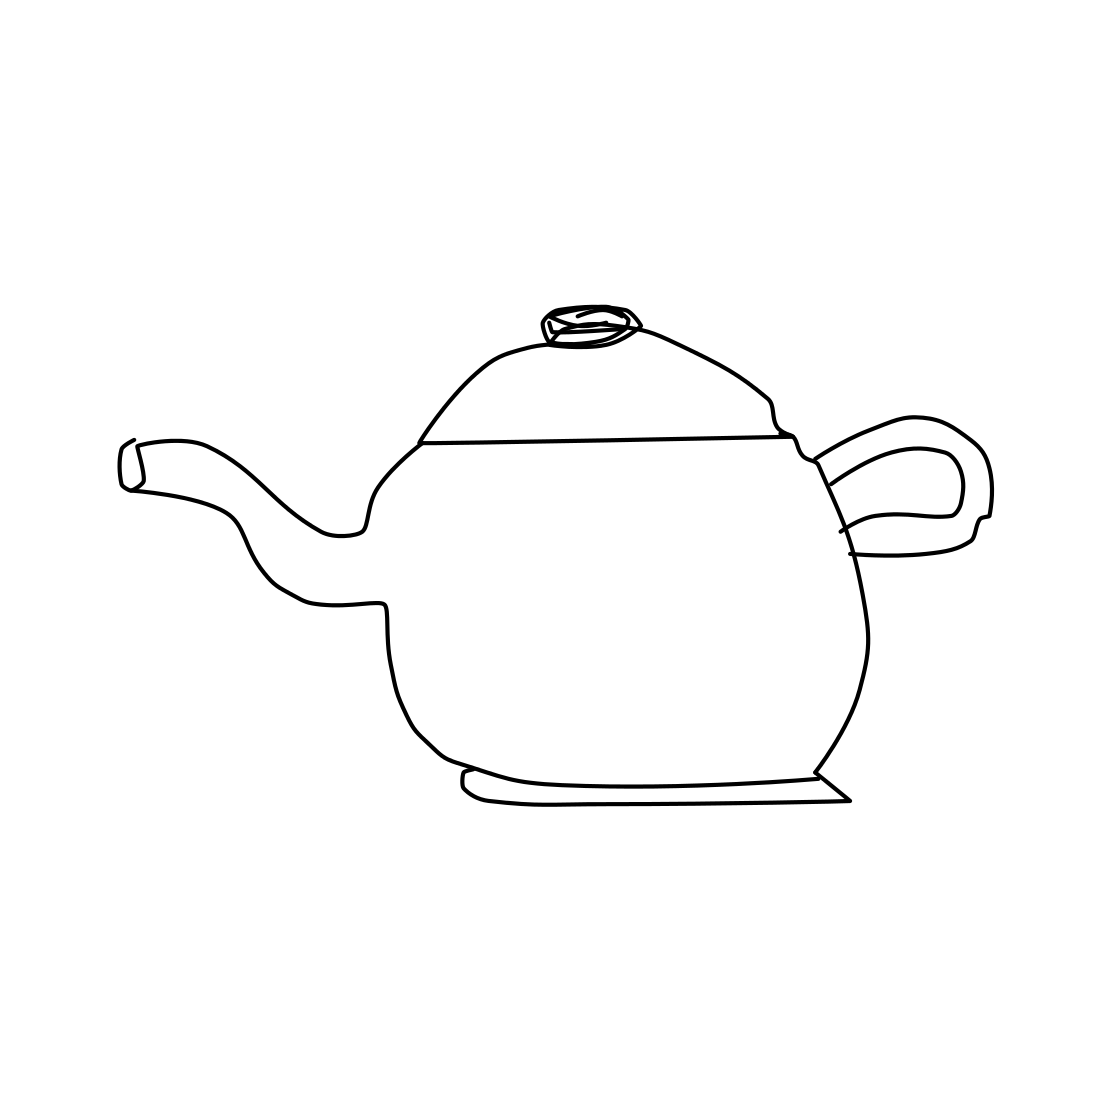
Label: teapot